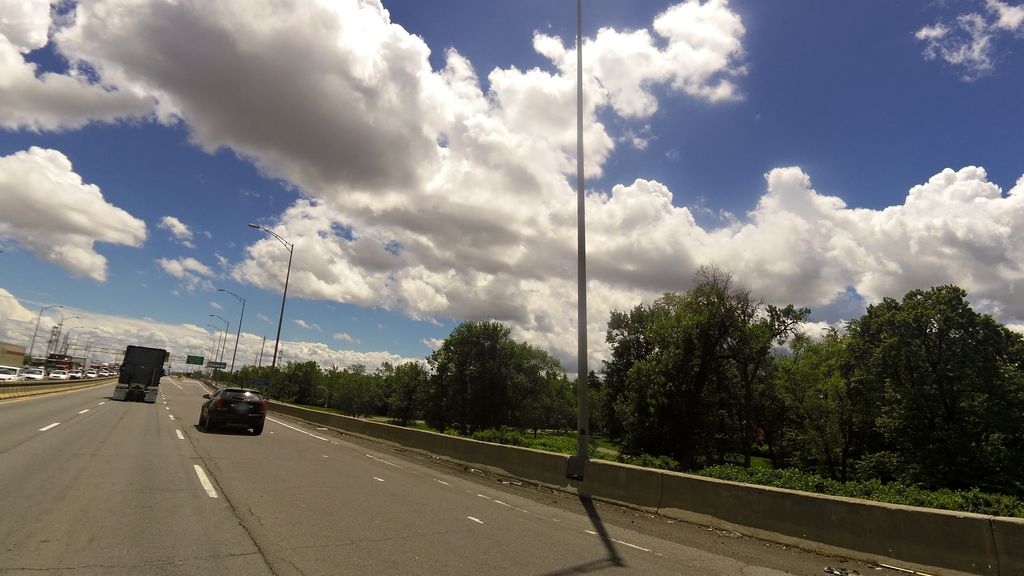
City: montreal